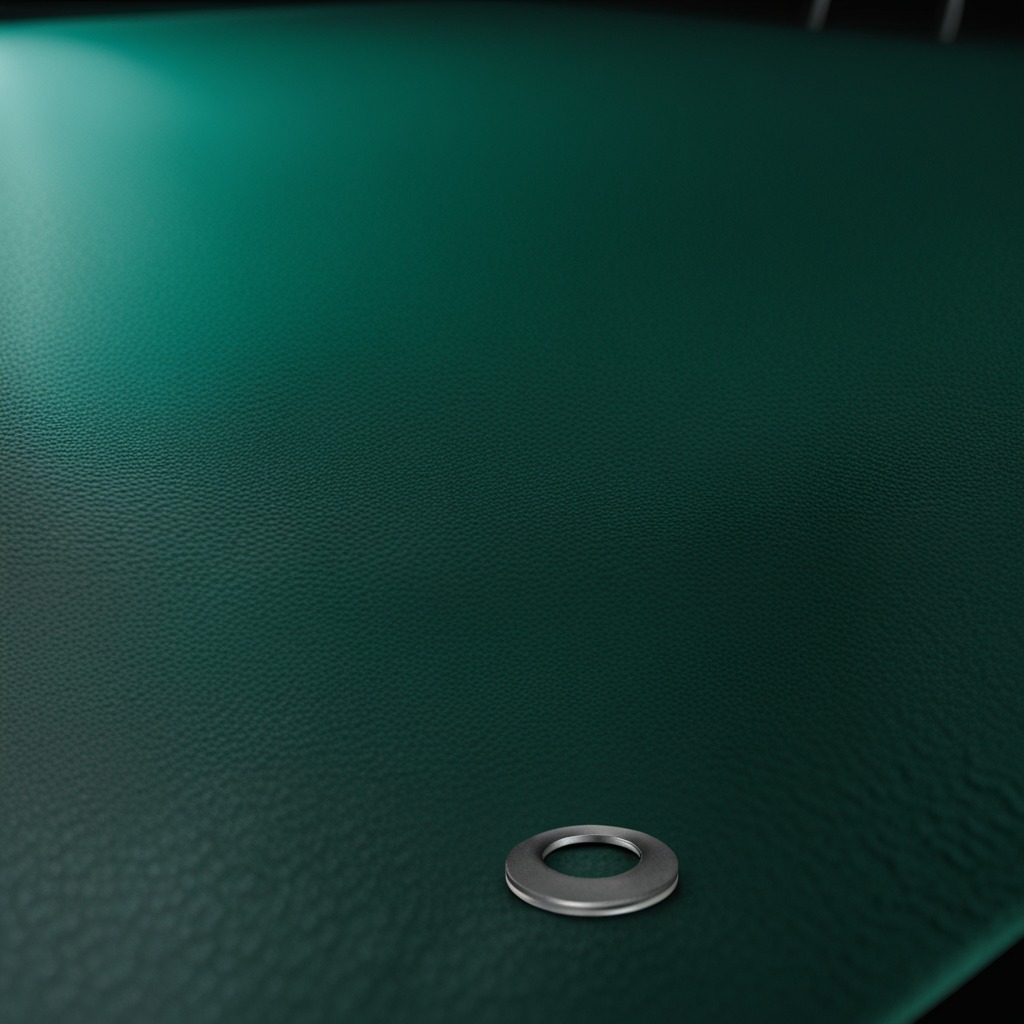
A flat metal washer lying on a clean granite tabletop covered with a green rubber mat inside a workshop at night dim ambient light soft shadows worn but beneath the mat